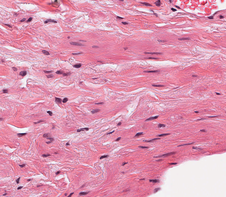
Tumor epithelial tissue: no
Tumor-associated stroma tissue: yes
Normal tissue: no